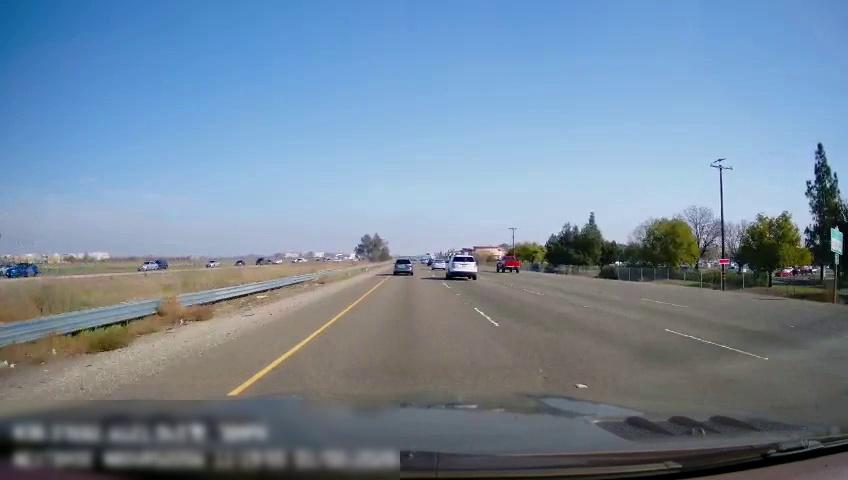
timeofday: Day
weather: Sunny
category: Drivable Space
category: Vehicles | Car
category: Vehicles | Truck
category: Vehicles | Car
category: Vehicles | SUV
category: Vehicles | Car
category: Vehicles | Car
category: Vehicles | Car
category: Vehicles | Car
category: Vehicles | Car
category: Vehicles | SUV
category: Vehicles | Car
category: Vehicles | SUV
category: Lanes | Current Lane
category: Lanes | Current Lane
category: Lanes | Alternate Lane
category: Lanes | Alternate Lane